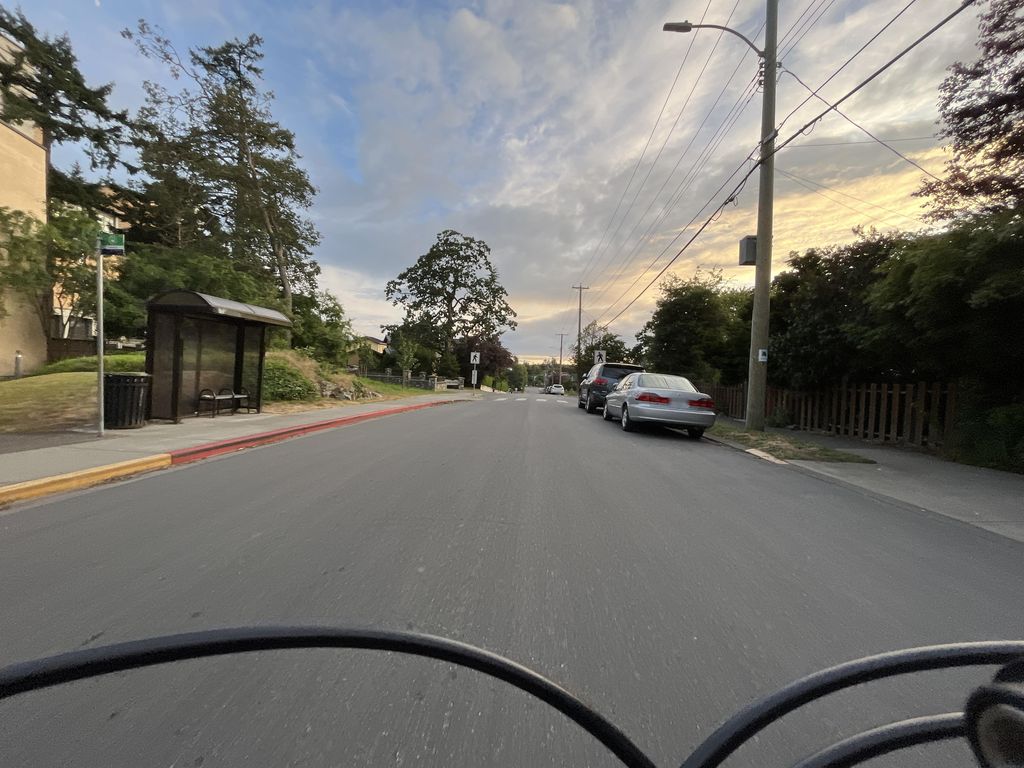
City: victoria